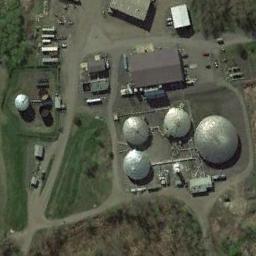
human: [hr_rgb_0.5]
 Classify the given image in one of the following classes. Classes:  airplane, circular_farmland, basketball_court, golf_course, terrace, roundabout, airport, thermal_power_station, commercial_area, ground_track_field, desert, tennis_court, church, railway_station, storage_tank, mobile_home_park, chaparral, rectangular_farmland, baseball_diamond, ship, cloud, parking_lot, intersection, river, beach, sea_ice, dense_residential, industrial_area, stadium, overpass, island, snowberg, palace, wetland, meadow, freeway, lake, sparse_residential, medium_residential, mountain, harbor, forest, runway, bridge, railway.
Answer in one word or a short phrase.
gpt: storage_tank